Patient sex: M
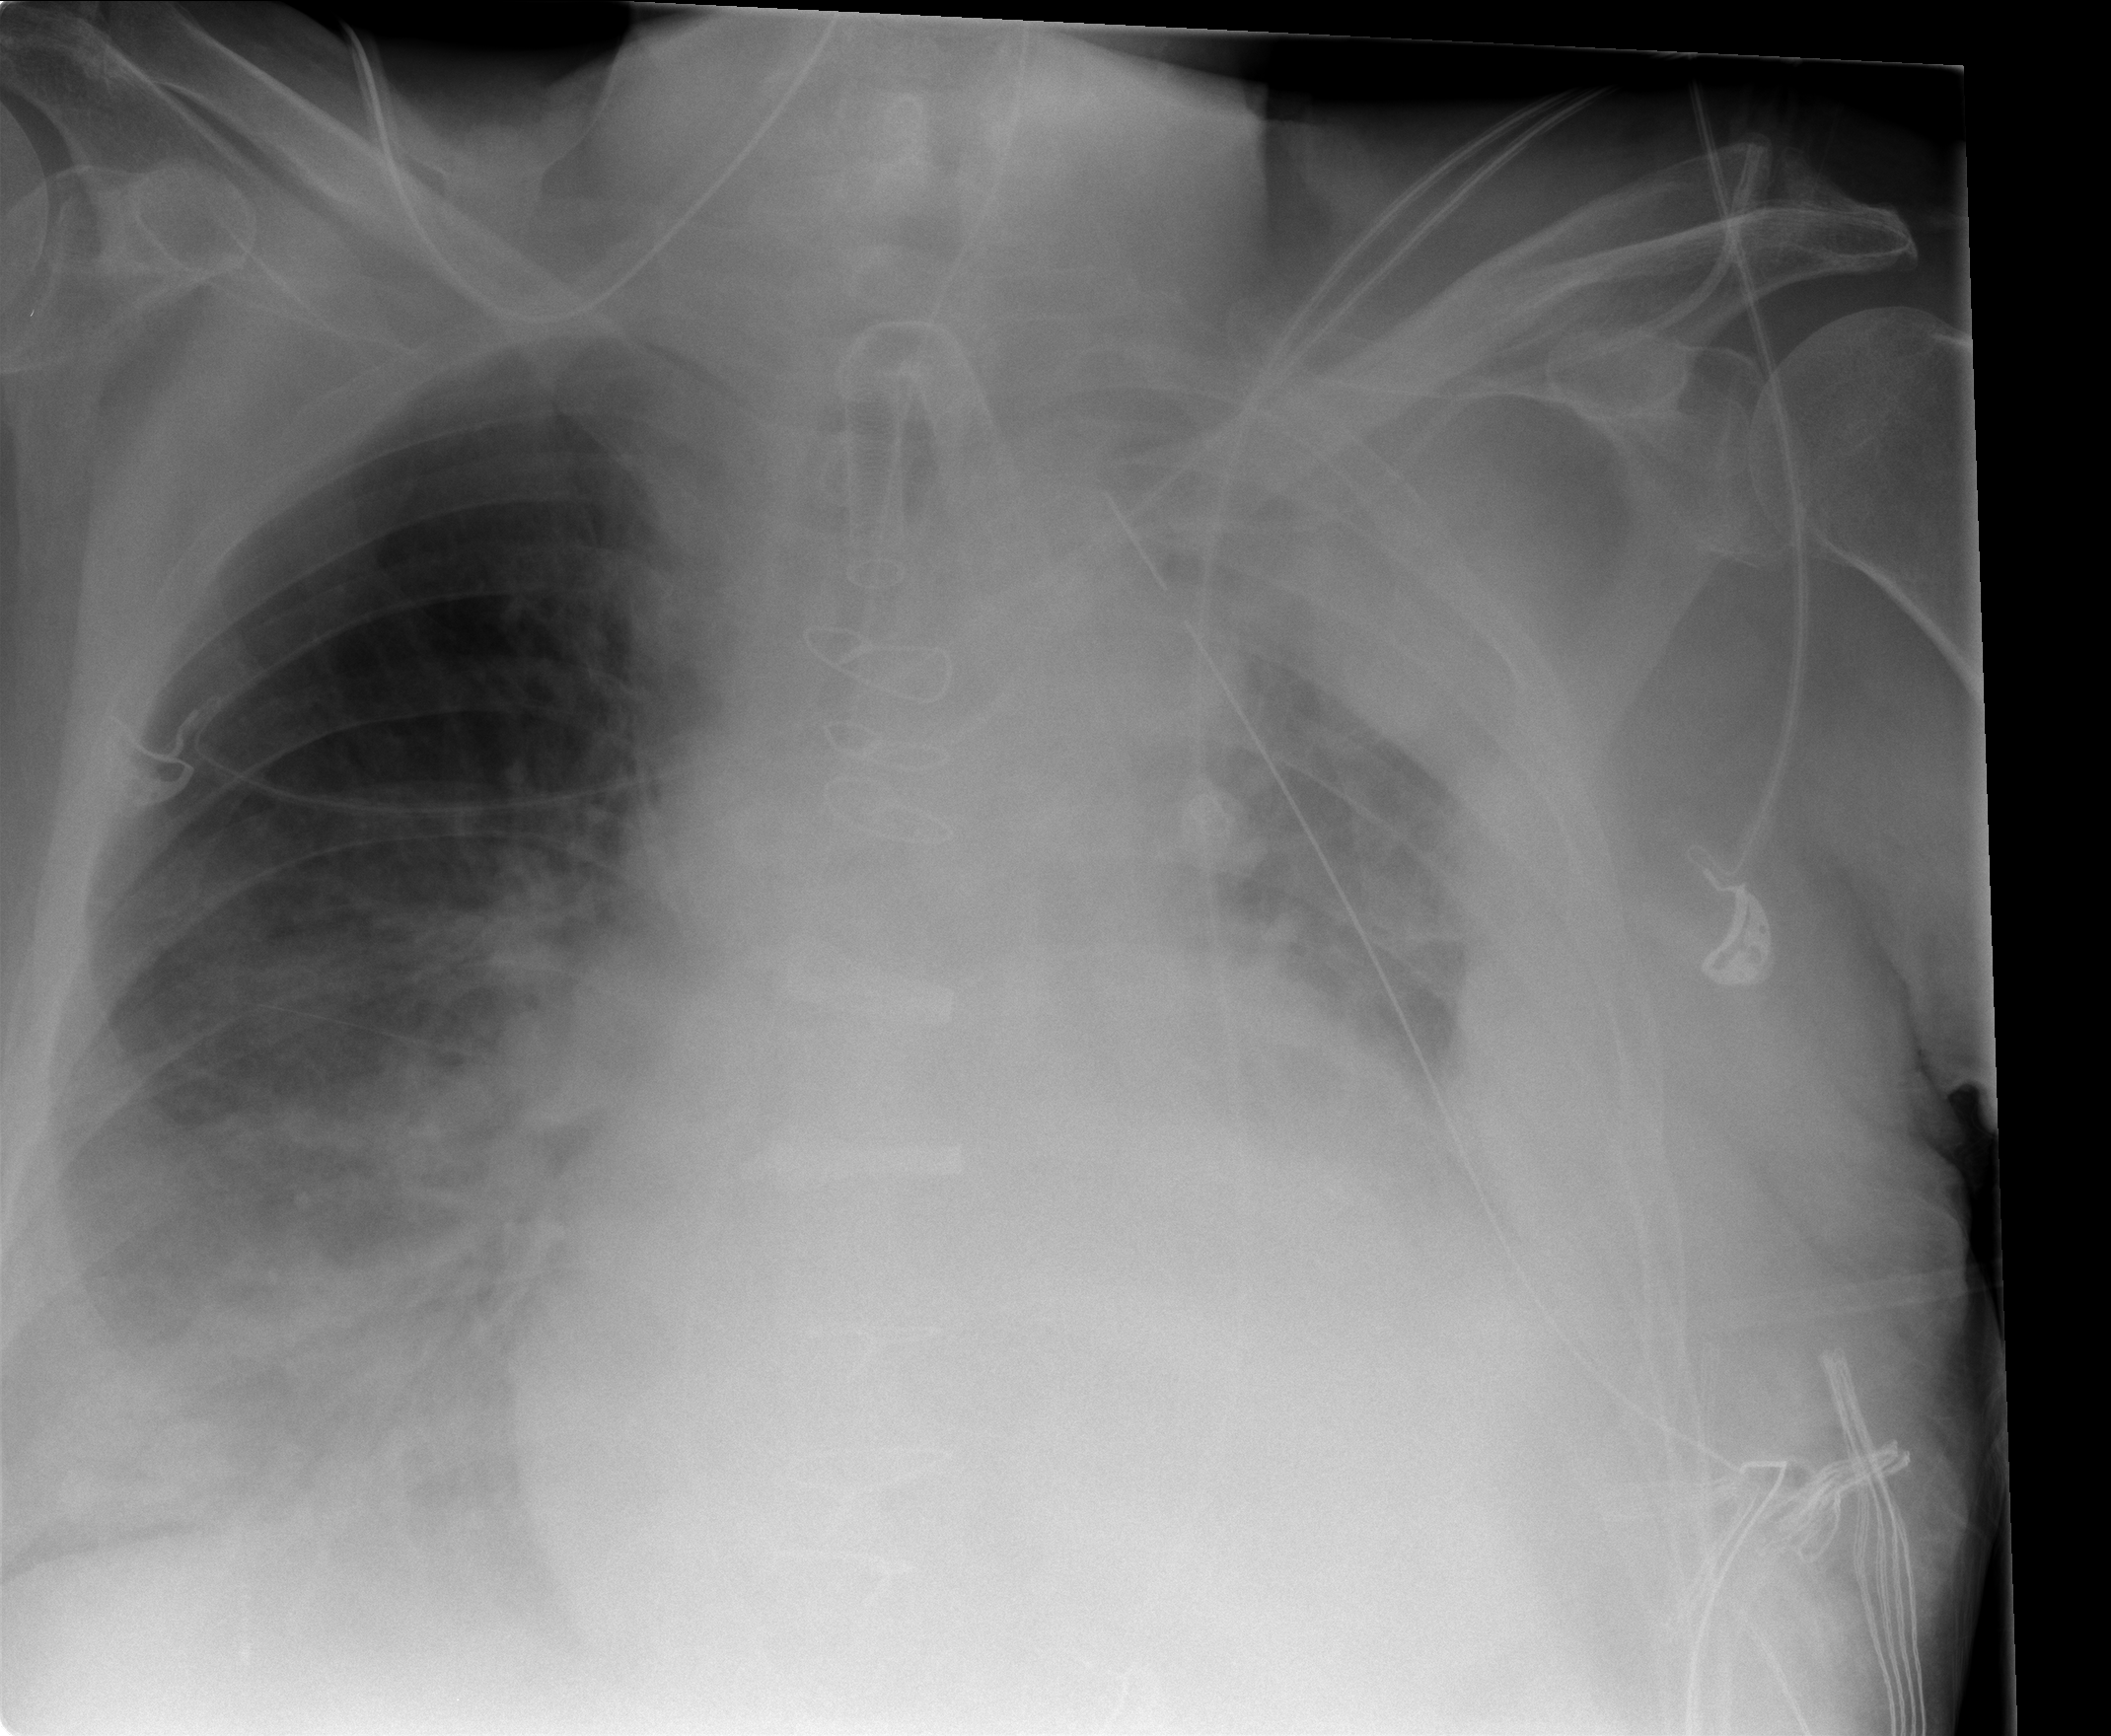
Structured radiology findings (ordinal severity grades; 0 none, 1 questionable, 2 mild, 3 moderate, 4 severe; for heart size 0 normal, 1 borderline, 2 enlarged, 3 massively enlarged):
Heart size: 2
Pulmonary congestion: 1
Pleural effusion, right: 2
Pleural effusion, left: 3
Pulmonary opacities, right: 1
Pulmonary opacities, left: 1
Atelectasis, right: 3
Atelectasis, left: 2